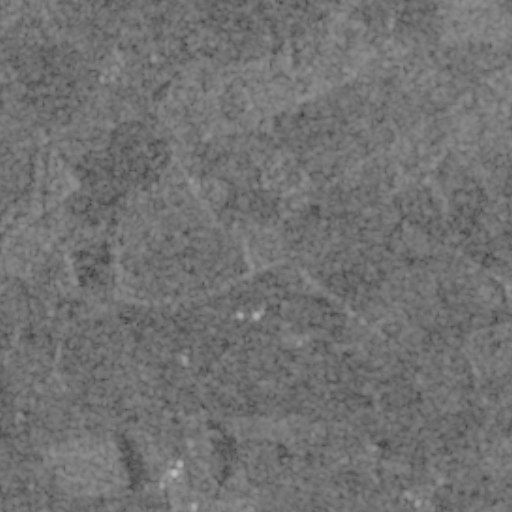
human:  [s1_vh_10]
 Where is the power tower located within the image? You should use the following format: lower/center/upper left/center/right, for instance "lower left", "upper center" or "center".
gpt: The power tower is located in the left of the image.
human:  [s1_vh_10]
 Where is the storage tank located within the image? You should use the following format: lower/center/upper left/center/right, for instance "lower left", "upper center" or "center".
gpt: The storage tank is located in the lower center of the image.
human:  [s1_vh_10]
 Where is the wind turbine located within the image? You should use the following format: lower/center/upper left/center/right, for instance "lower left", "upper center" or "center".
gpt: The wind turbine is located in the lower left of the image.
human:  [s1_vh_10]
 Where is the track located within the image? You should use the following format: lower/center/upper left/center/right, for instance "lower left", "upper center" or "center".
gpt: There is no track in the image.

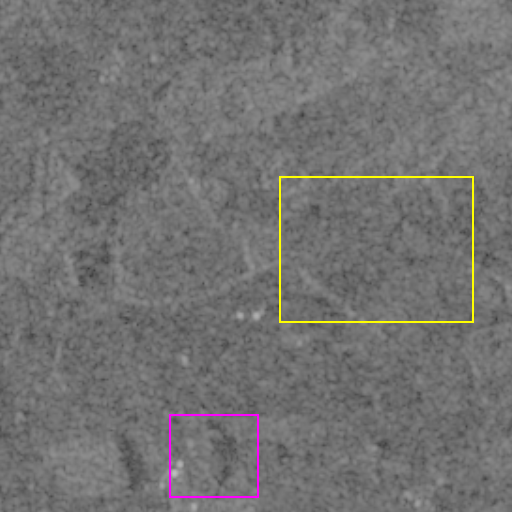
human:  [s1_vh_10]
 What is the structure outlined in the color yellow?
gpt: The structure outlined in yellow is a crop field.
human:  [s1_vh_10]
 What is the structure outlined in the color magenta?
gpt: The structure outlined in magenta is a quarry.
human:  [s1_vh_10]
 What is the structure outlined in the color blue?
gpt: There is no blue outline.